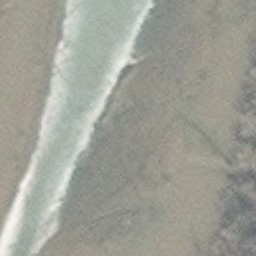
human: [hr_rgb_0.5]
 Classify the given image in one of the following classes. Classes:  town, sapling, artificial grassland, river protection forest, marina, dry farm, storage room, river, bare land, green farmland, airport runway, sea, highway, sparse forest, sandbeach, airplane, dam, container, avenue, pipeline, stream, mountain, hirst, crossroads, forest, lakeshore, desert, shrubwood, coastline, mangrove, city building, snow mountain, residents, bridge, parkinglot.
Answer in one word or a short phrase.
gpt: river